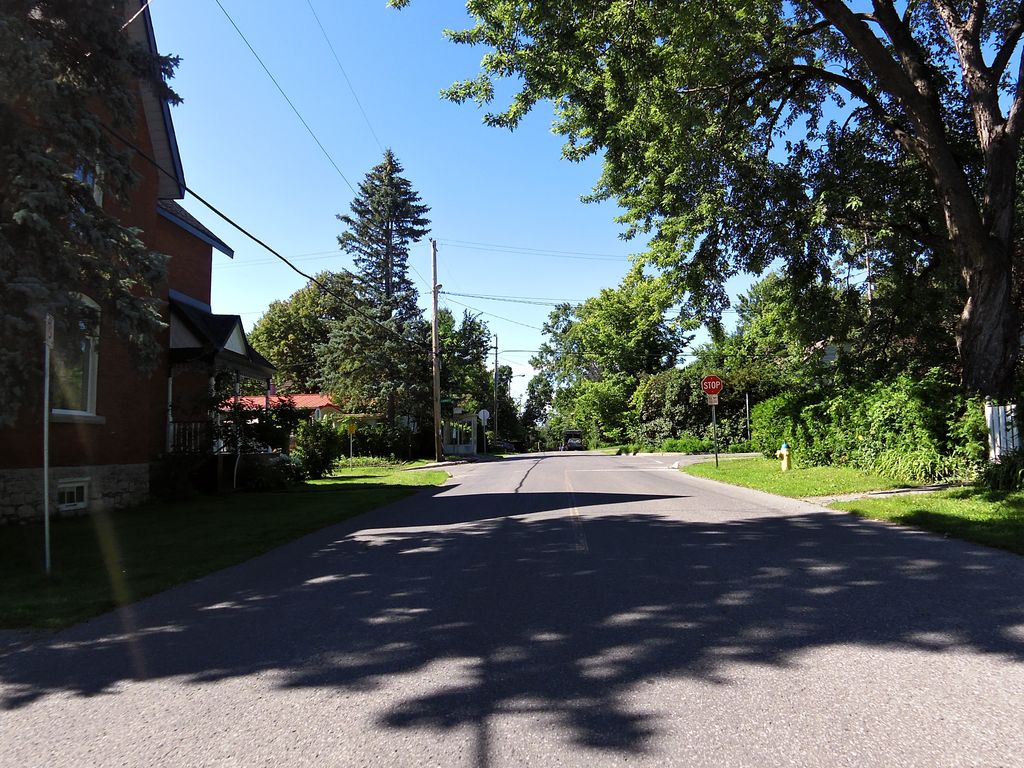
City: ottawa-gatineau